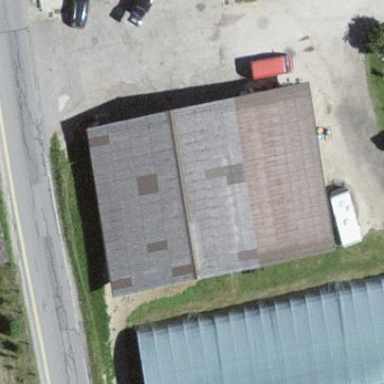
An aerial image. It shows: Shed building.